Question: On Intellij IDEA 14, I have tried to set my preferences in Editor > Code Style > LESS to do 2 space indents but no matter what I do, my code ends up getting formatted with 4 space indents. How do I get it to do 2 space indents for LESS?

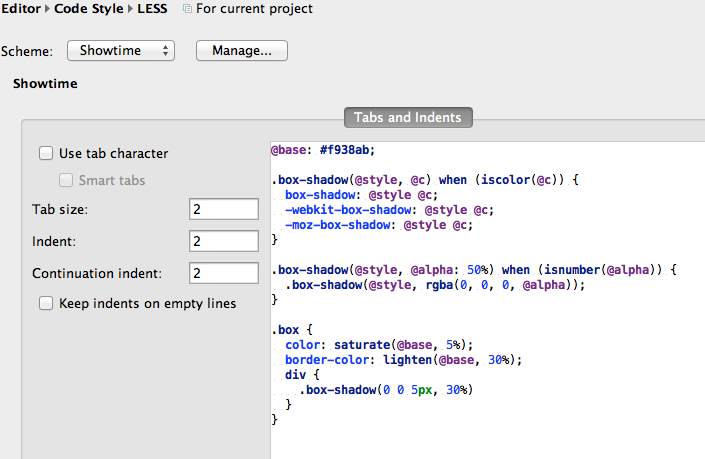
Answer: If your project has an ".editorconfig" file, IntelliJ 14 uses that by default (which overwrites your settings). If you absolutely do not wish to use these settings, you need to disable the editorconfig plugin.